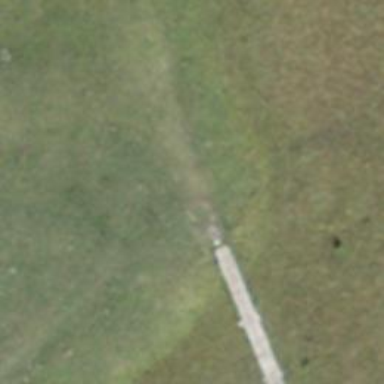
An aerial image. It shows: Path leading to bridge.